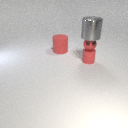
large gray metal cylinder above small red rubber cylinder